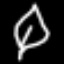
Label: leaf